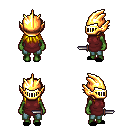
a pixel art fantasy rpg character, female body template, orc, green skin, maroon tunic, teal pants, blonde unkempt hairstyle, gold helm, black slippers, dagger, four views (front, back, left, right), 2x2 character sprite sheet, small pixel art, hard edges, no anti-aliasing